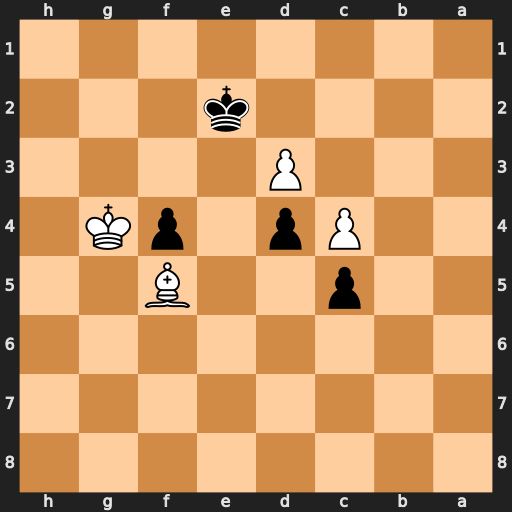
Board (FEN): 8/8/8/2p2B2/2Pp1pK1/3P4/4k3/8
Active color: b
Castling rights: -
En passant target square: -
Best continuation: f3 Be4 f2